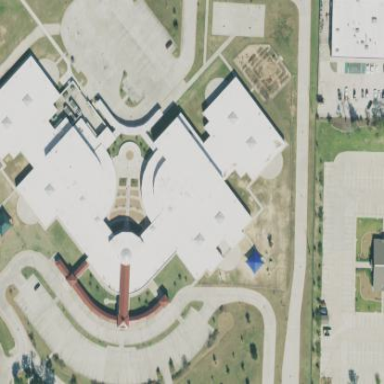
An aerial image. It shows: School building.